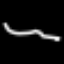
Label: squiggle